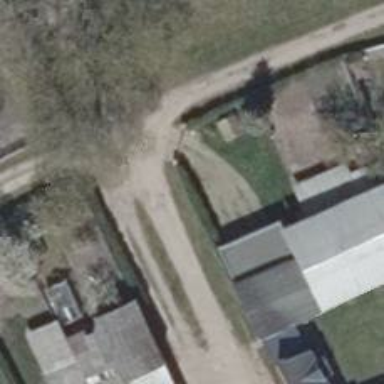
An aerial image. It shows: Compacted footway.